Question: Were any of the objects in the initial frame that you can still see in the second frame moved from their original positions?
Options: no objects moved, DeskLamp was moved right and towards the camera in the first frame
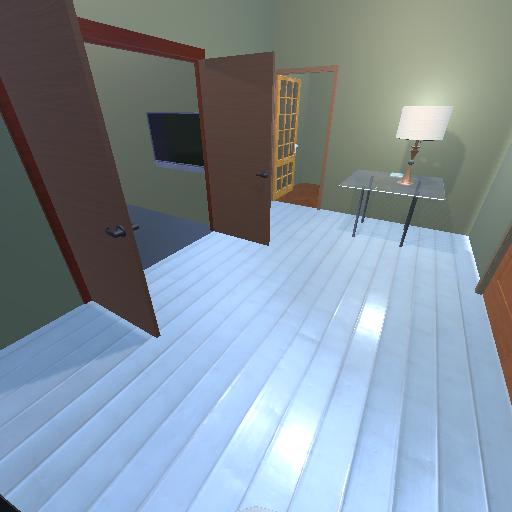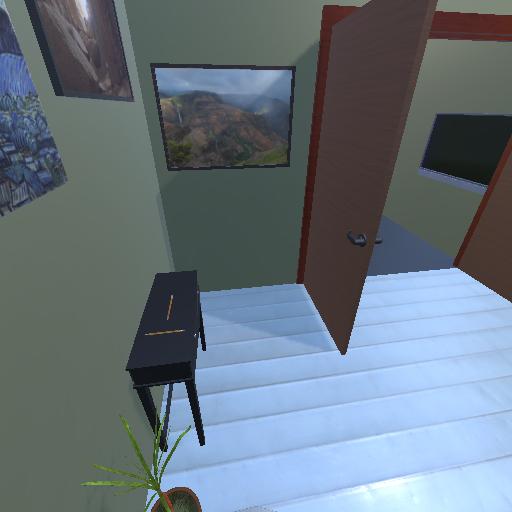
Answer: no objects moved